Question: I just updated my build.gradle app file with the new SDK 22.2.0
until now I can't sync the file because android studio ask me to install the sdk when I press install he give me this error:

this is my build.gradle app file source code :
'''
apply plugin: 'com.android.application'
android {
compileSdkVersion 22
buildToolsVersion "22.2.0"
defaultConfig {
applicationId "com.kimo.kimo.pillreminder"
minSdkVersion 17
targetSdkVersion 22
versionCode 1
versionName "1.0"
}
buildTypes {
release {
minifyEnabled false
proguardFiles getDefaultProguardFile('proguard-android.txt'), 'proguard-rules.pro'
}
}
}
dependencies {
compile fileTree(include: ['*.jar'], dir: 'libs')
compile 'com.android.support:appcompat-v7:22.2.0'
}
'''
help me.
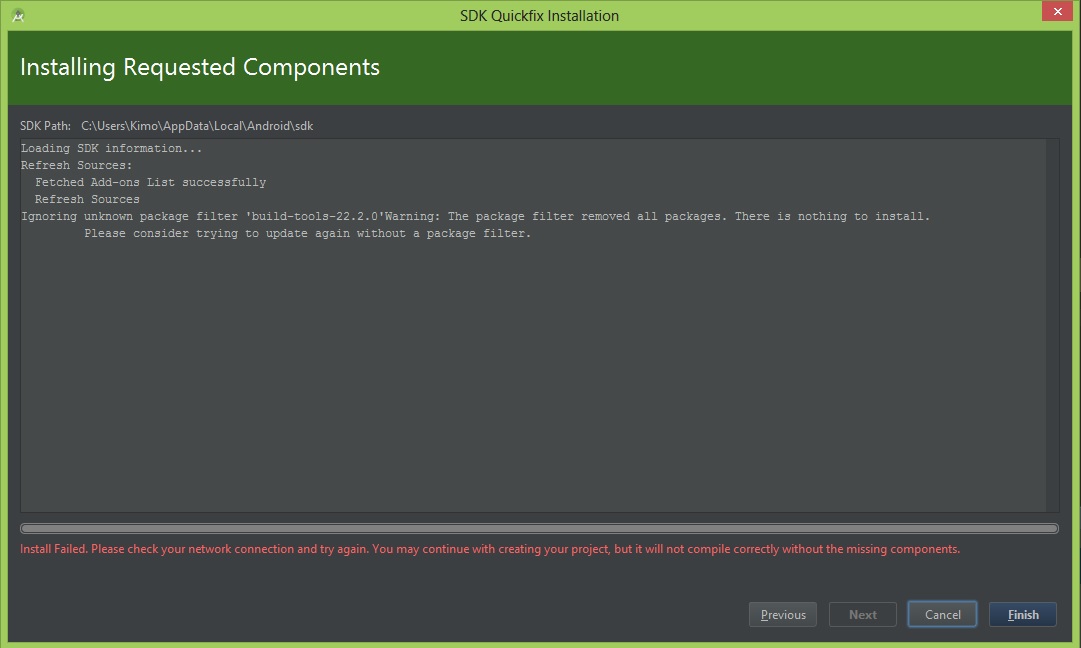
Answer: I just found the error
in order to
'''
compile 'com.android.support:appcompat-v7:22.2.0'
'''
you need to change
'''
buildToolsVersion "22.0.1"
'''
I don't now why??
but it solve the sync issue.